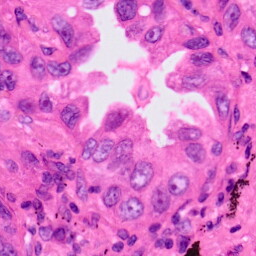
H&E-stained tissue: Lung